Question: I am working on a page template that should show the newest post on top and above it should appear a list with about 10 posts without the newest one.
The list with the older posts should only show the post title, the post date and the post category. Please see attached image below for clarification (sorry for the german language in the image but it is for a small local german sports newspaper).

The green border on the image shows the newest post. The content in the red border should show about 10 maybee more or less posts older than that one in the green border.
How can I reach this programmatically (with one loop or with two loops - don't know how it's possible) in my template file?
Thx a lot
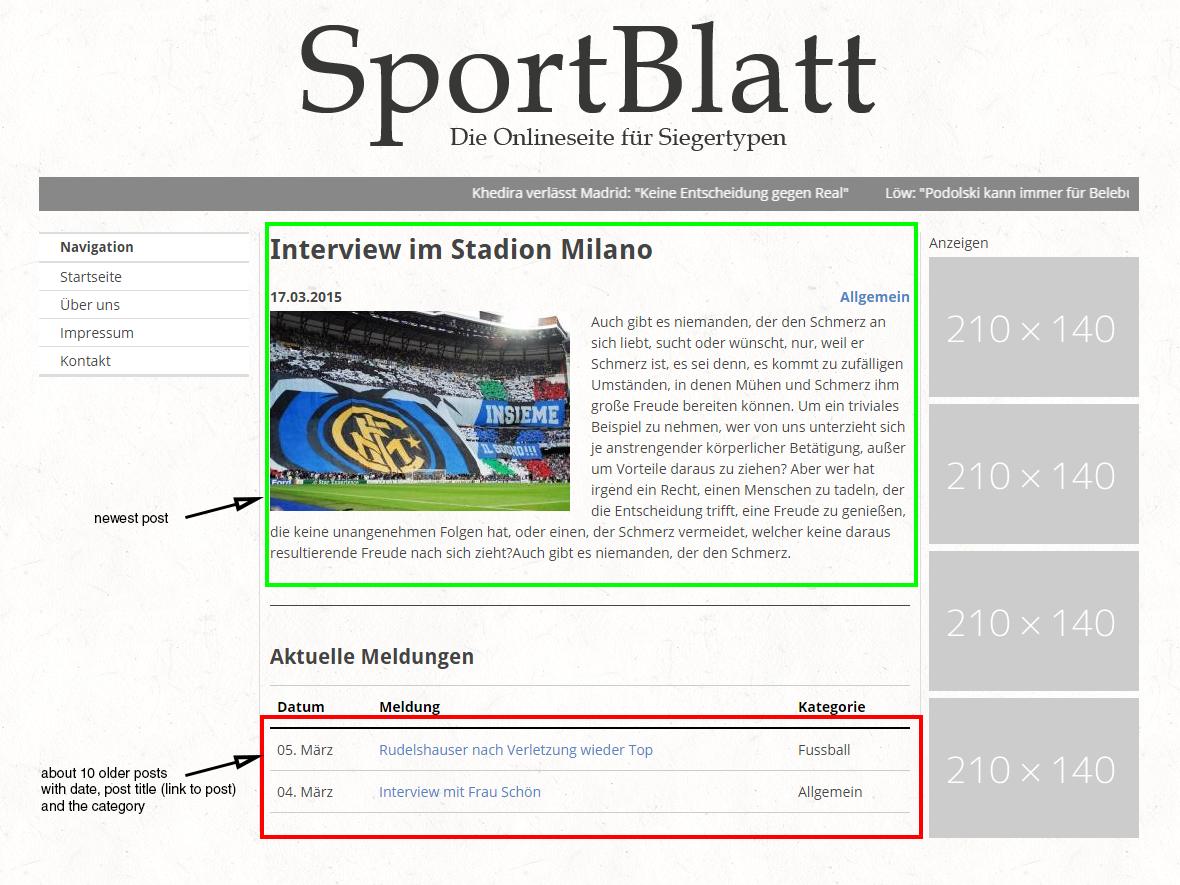
Answer: You can also try this way :
'''
$args = array( 'posts_per_page' => 10, 'offset'=> 1,);
$myposts = get_posts( $args );
'''
The important part in this code is 'offset' and this magic word is doing the whole thing.